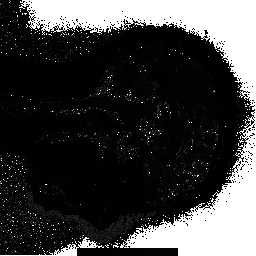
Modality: T2starmap
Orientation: sagittal
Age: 30
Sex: female
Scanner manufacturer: siemens
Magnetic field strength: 3 T
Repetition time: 0.043 s
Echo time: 0.00184 s